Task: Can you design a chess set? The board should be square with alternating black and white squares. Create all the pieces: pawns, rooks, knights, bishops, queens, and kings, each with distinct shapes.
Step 1086:
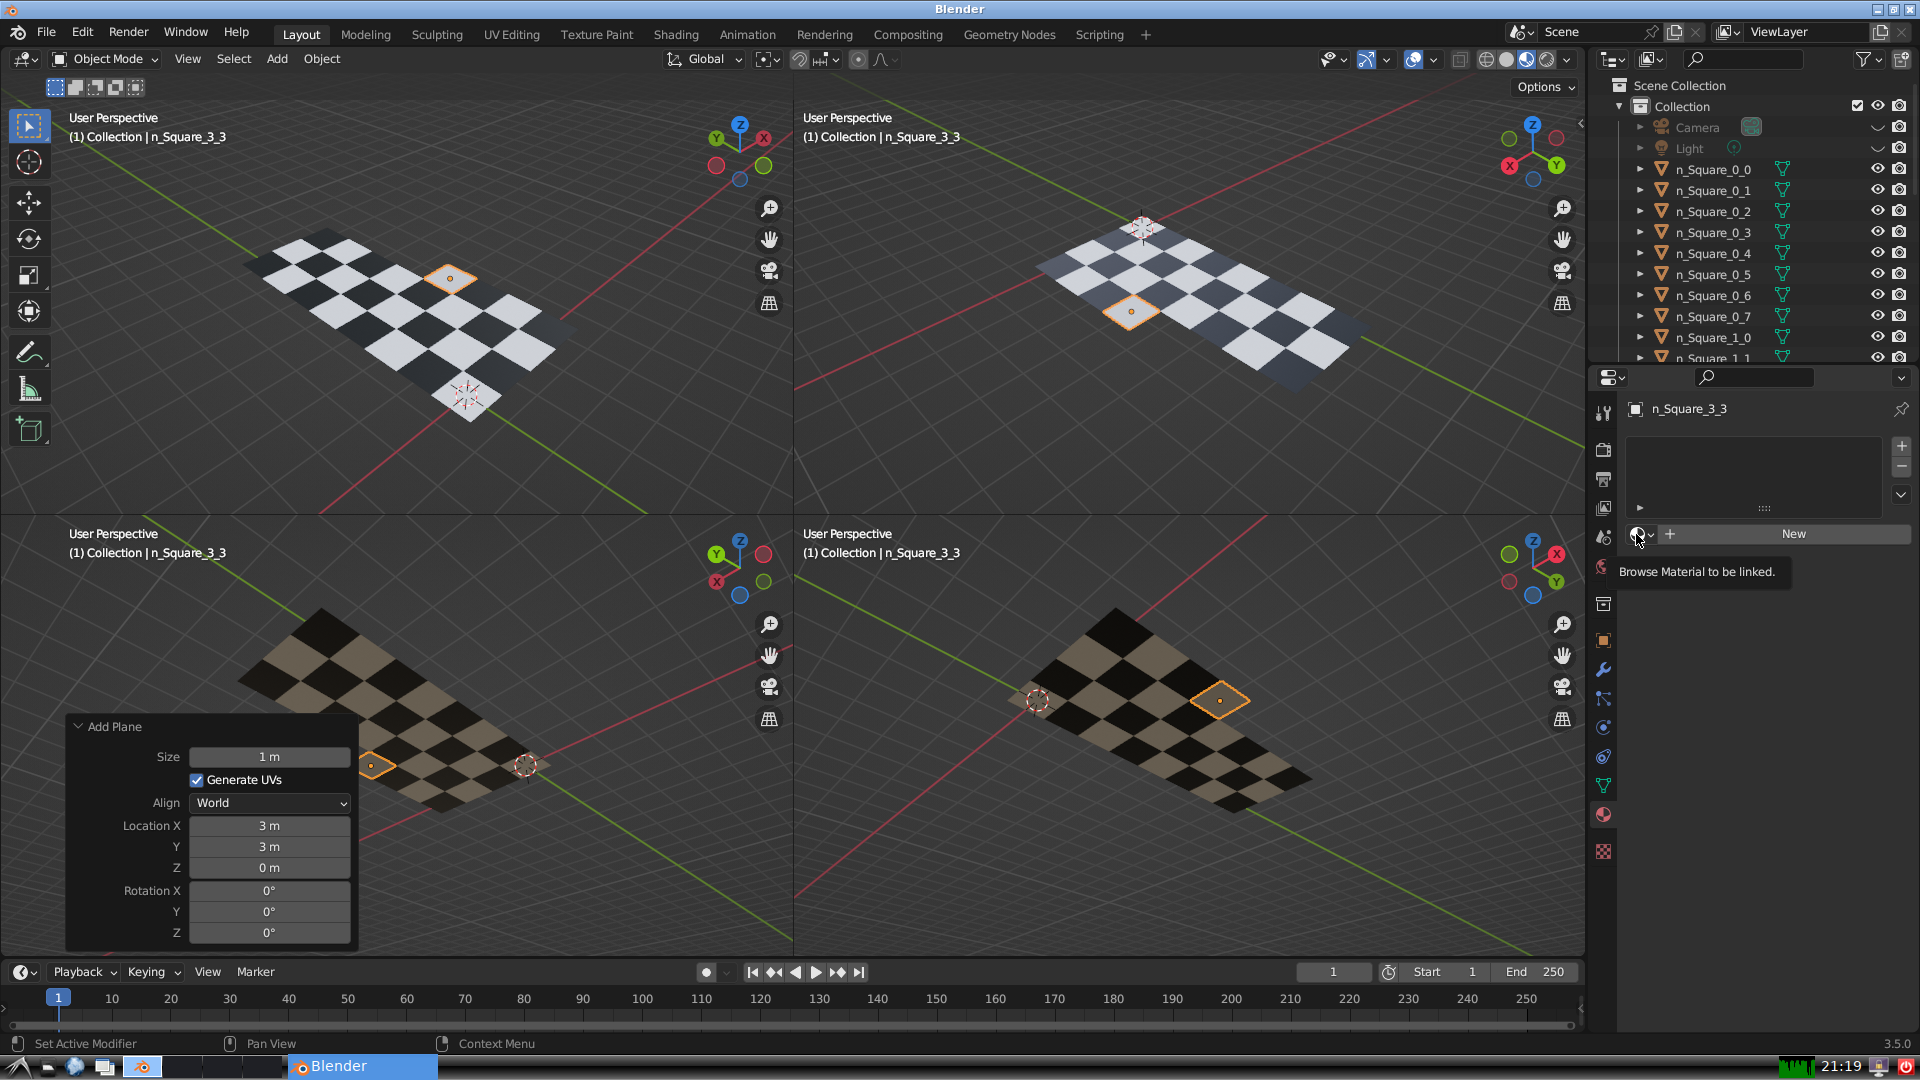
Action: click: no